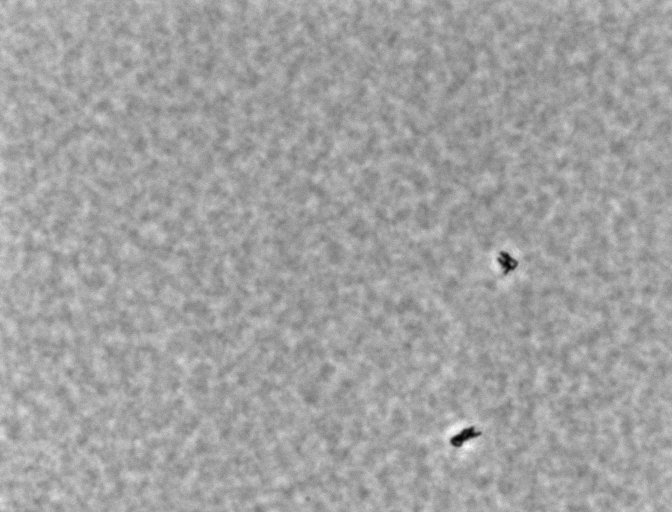
Listeria innocua